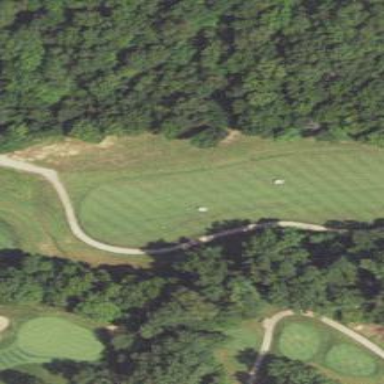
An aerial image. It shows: Asphalt path on golf course.